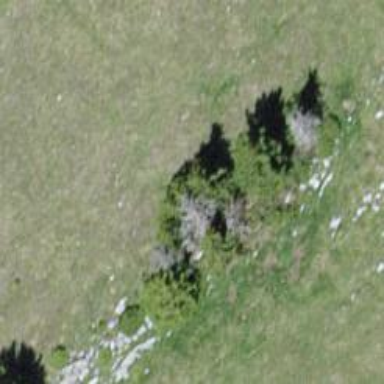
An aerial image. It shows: Needle-leaved tree in natural setting.